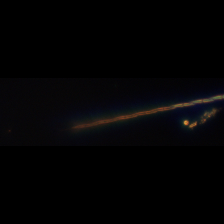
Taxon: Psuedo-nitzschia
Group: Diatoms